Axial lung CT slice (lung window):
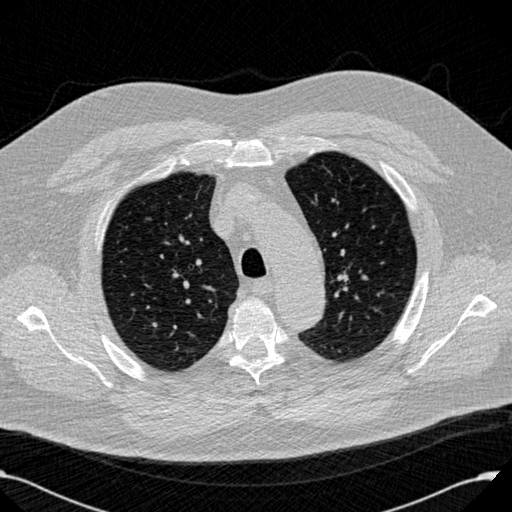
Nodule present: no